一年级 · 组合数学
奖台。

小军获得第（ ）名。

小明获得第（）名。

小芳获得第（）名
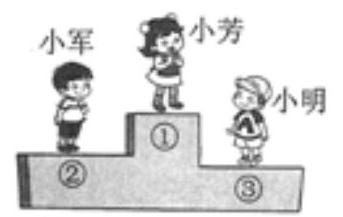
答案: 2 ; 3 ; 1$